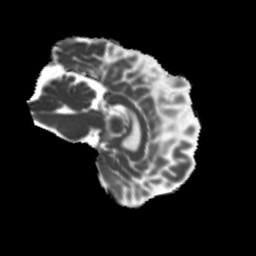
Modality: MD
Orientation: sagittal
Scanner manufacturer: siemens
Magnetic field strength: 3 T
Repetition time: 4 s
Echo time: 0.0594 s